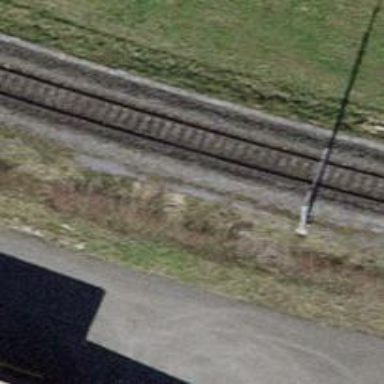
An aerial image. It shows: Single railway track with electrified contact line.